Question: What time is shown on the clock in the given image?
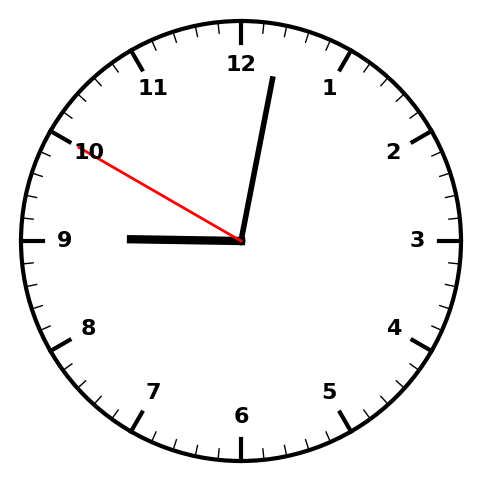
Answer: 09:01:50